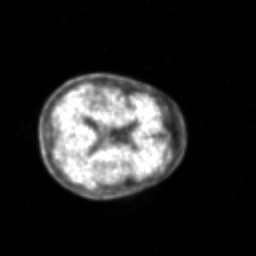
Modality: PET
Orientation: axial
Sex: female
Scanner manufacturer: siemens